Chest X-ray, PA view. Patient: 51 years old, sex M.
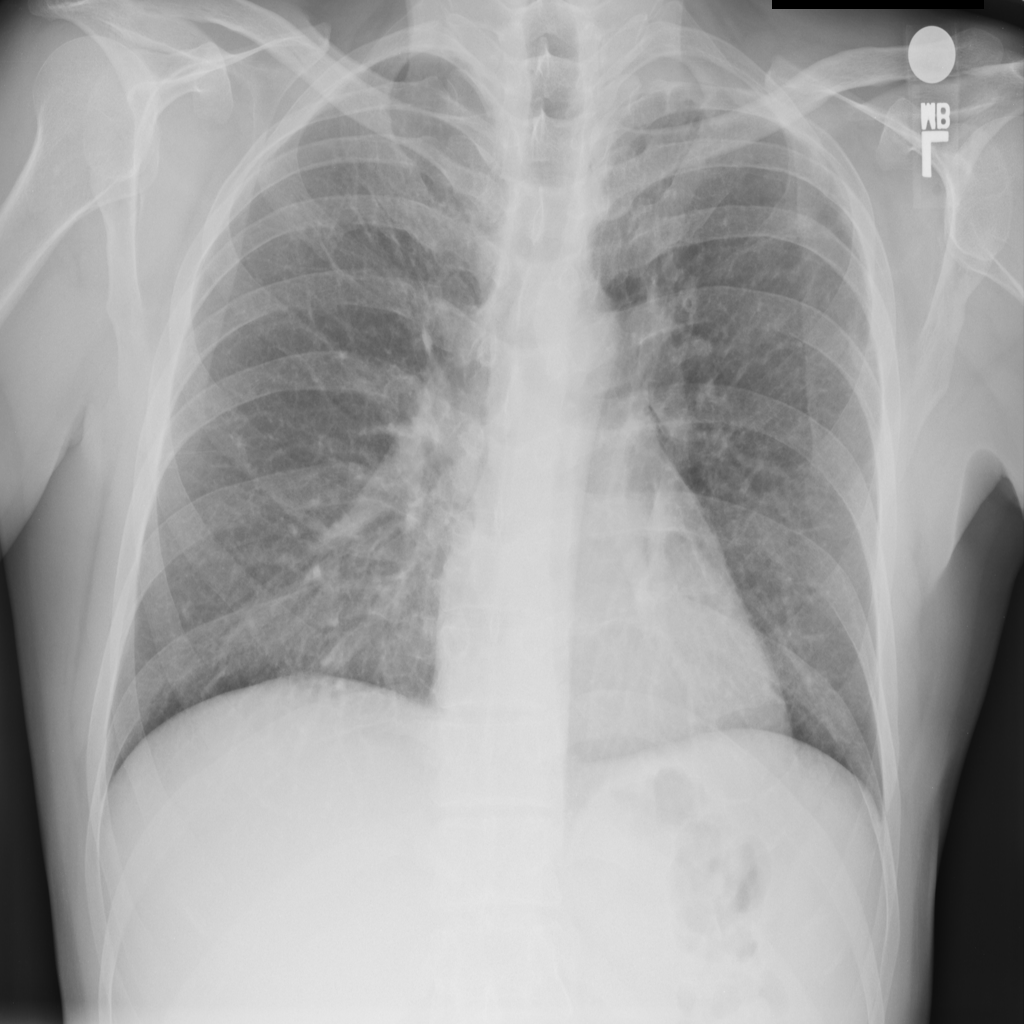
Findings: Consolidation